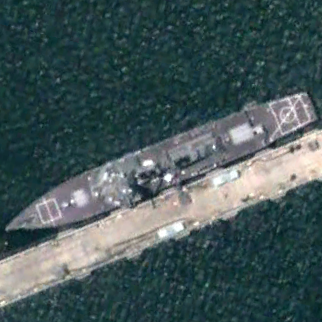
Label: destroyer